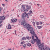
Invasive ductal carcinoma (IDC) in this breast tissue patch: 0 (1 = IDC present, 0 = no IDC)